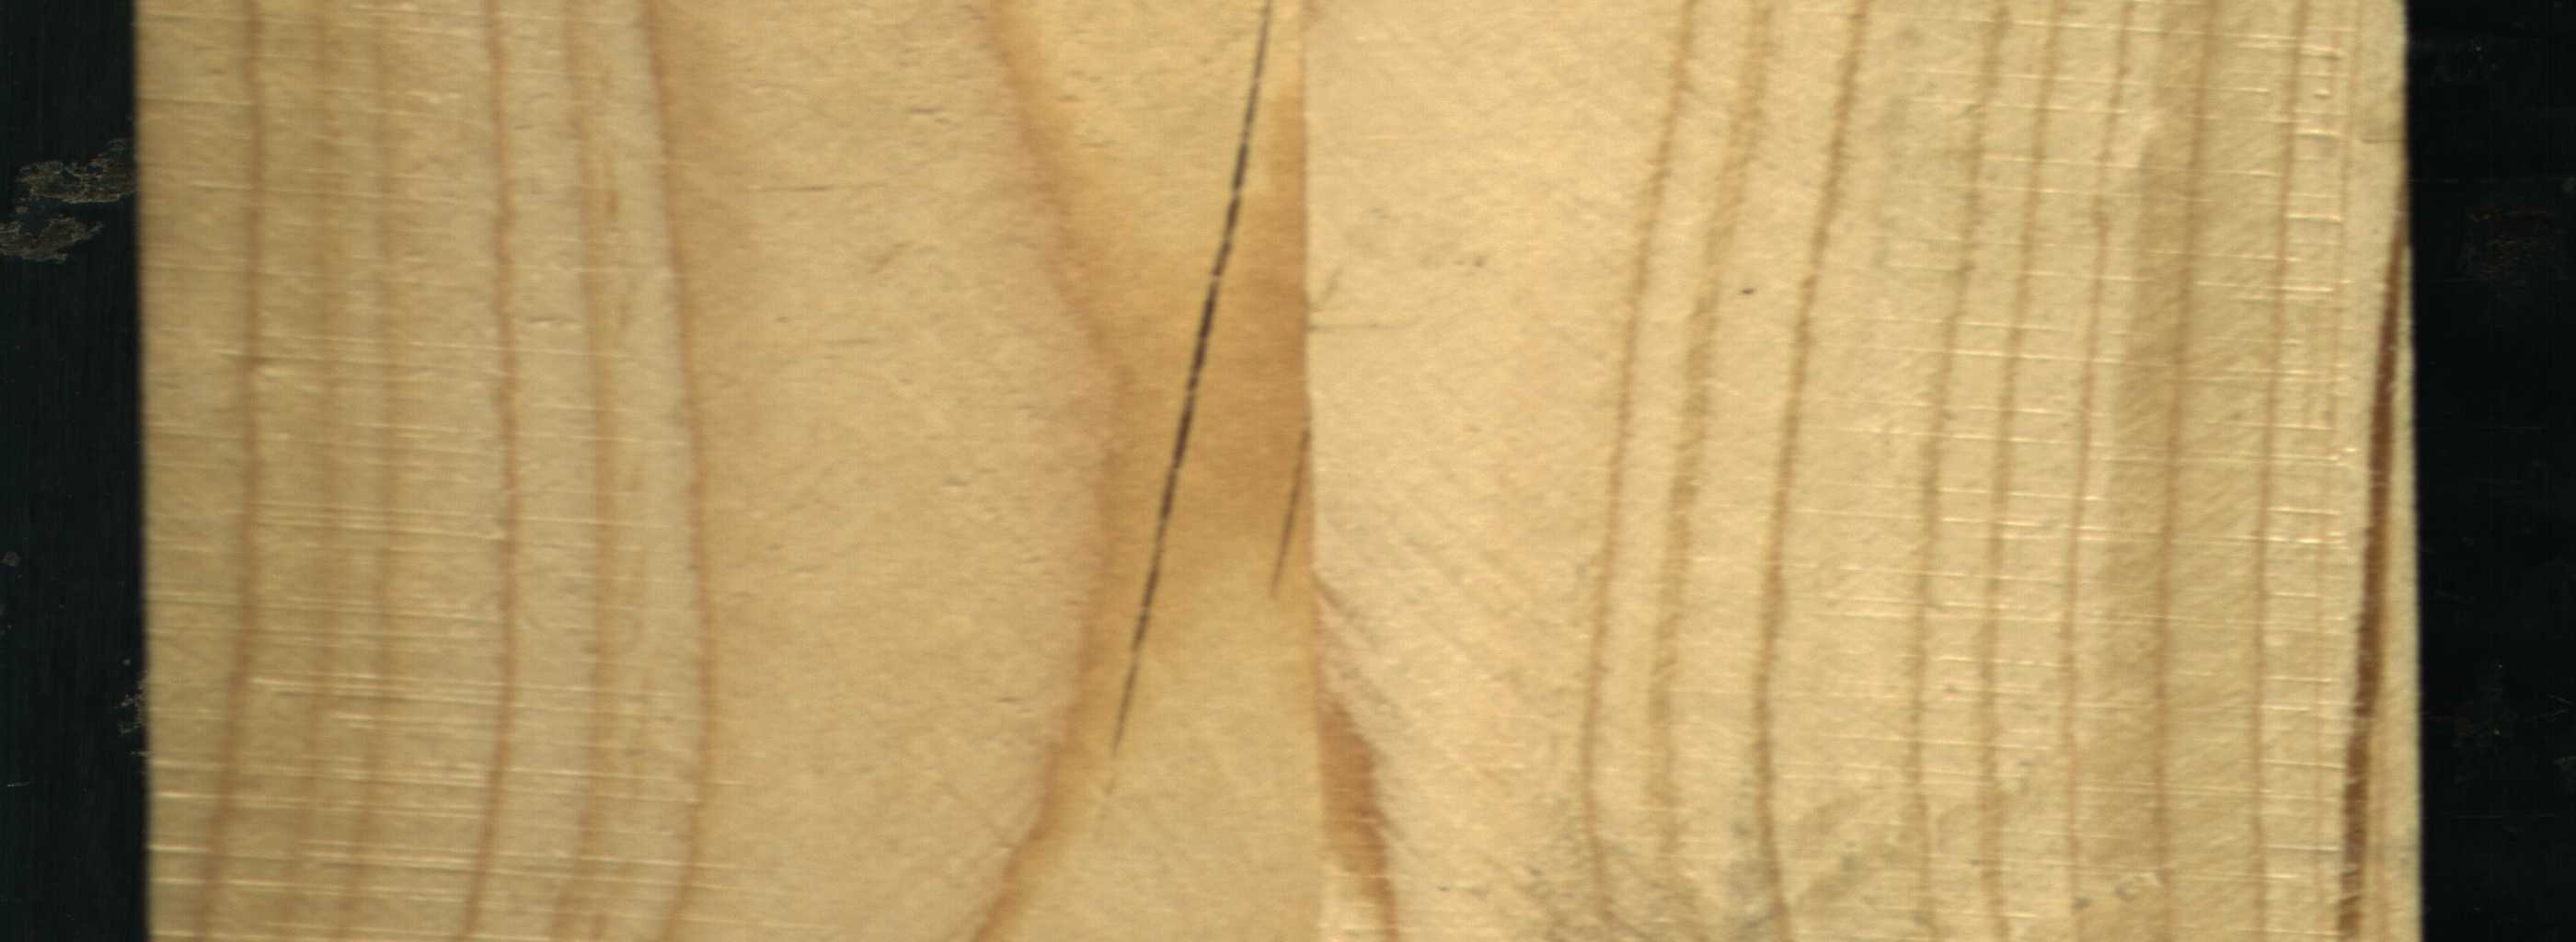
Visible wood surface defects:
resin
Crack
Crack